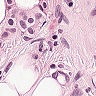
Metastatic tissue present: yes